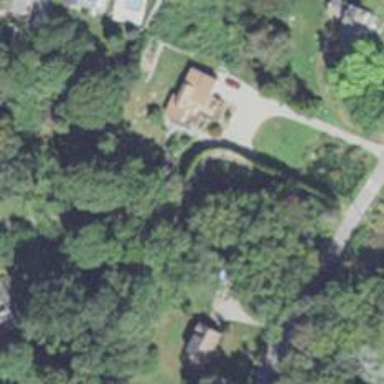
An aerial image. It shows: Residential driveway.